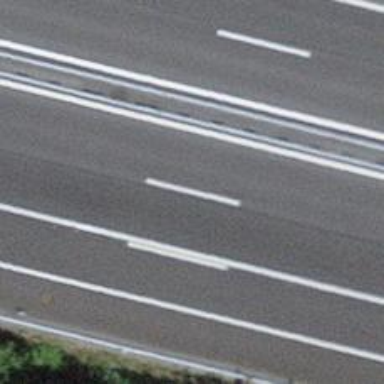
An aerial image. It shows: Motorway.